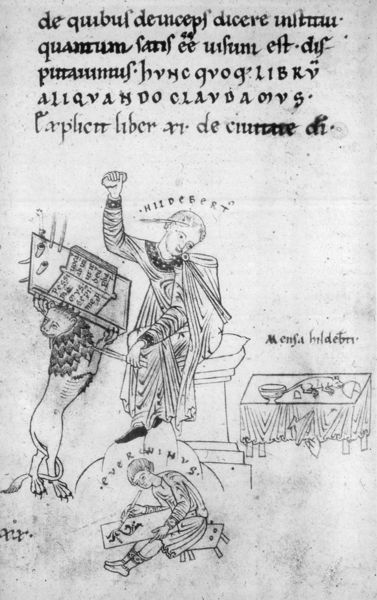
Titel: Hortus Deliciarum
Künstler: Herrad von Landsberg
Institution: Ehemals Straßburg
Schlagwörter: feder, mann, menschen, sitzen, männer, schwarz, skizze, tisch, zeichen, zeichnung, haus, tuch, bibel, schale, schüssel, tischtuch, kirche, gewand, kelch, maus, schrift, papier, hocker, schemel, thron, podest, junge, nahrung, knabe, buch, kloster, druck, illustration, text, buchstaben, faust, gebet, tinte, pult, buchseite, schreiben, mittelalter, mönch, heiliger, lesepult, löwe, zeilen, schreiber, schreibpult, miniatur, handschrift, tonsur, latein, lateinisch, studenten, mensa, ratte, buchmalerei, alphabet, bbel, hildebert, sachrift, philibert, buch#tisch